Aerial crown-view tile of a tropical tree (Barro Colorado Island, Panama), acquired 20250818:
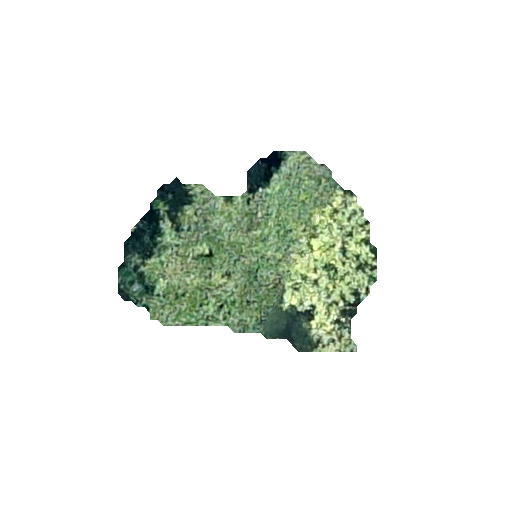
Species: Protium stevensonii
GBIF accepted scientific name: Tetragastris panamensis
Crown area: 51.794 m²